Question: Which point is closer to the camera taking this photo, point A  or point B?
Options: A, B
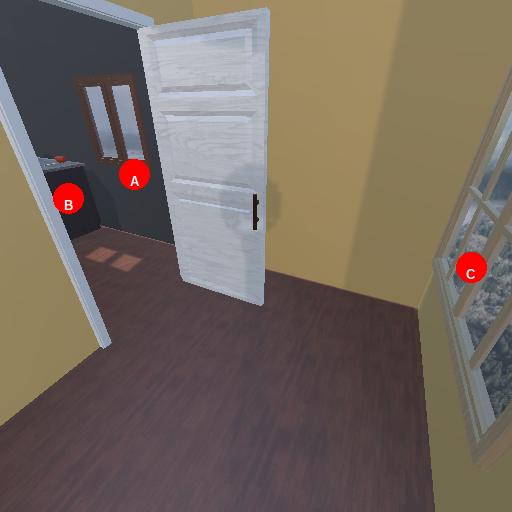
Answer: A